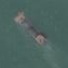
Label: civil